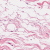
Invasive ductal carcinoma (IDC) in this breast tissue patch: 0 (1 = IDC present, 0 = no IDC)